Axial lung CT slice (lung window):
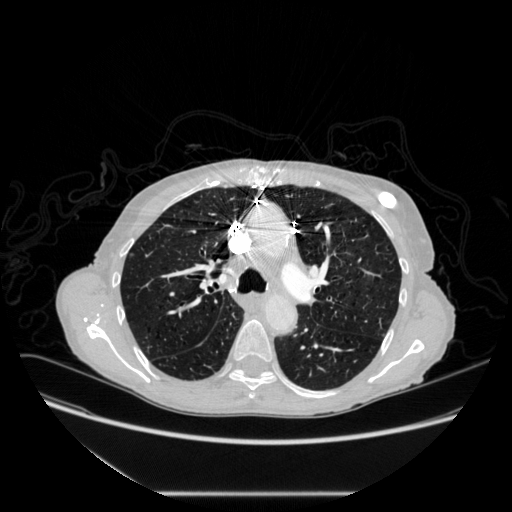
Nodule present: no